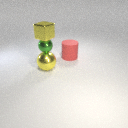
large yellow metal sphere to the left of large red rubber cylinder